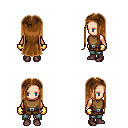
a pixel art fantasy rpg character, female body template, human, light skin, leather chest armor, teal pants, brown extra-long hairstyle, gold gloves, maroon shoes, four views (front, back, left, right), 2x2 character sprite sheet, small pixel art, hard edges, no anti-aliasing